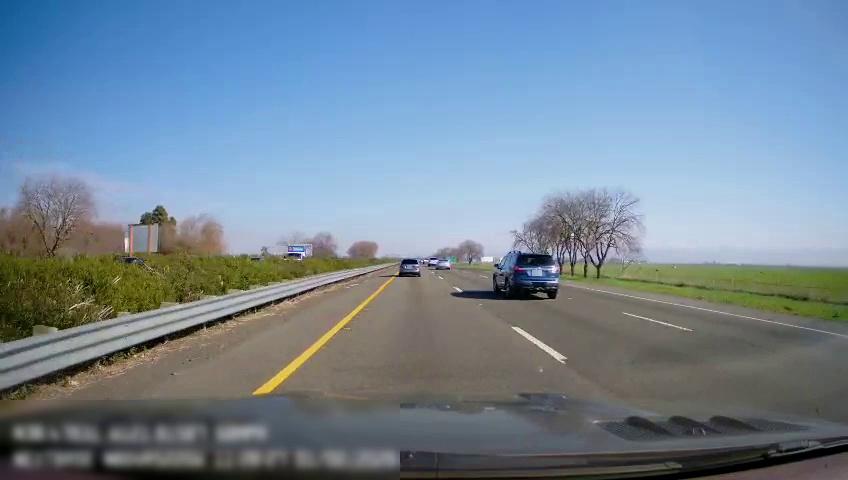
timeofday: Day
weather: Sunny
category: Drivable Space
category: Vehicles | Truck
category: Vehicles | SUV
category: Vehicles | SUV
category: Vehicles | SUV
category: Vehicles | SUV
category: Lanes | Current Lane
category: Lanes | Current Lane
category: Lanes | Alternate Lane
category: Lanes | Alternate Lane